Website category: movie
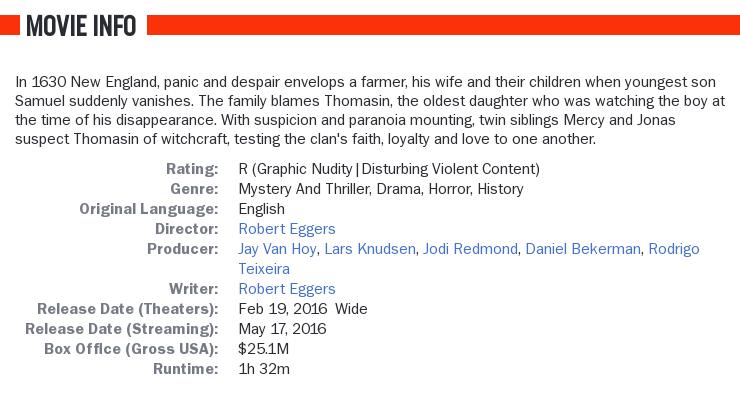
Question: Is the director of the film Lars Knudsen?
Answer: no

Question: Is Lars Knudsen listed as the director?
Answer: no

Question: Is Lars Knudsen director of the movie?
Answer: no

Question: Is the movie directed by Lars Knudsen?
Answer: no

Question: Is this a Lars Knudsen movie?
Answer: no

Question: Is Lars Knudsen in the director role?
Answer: no

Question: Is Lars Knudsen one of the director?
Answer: no

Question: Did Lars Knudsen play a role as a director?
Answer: no

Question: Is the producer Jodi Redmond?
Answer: yes

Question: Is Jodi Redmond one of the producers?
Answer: yes

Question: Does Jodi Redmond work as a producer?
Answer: yes

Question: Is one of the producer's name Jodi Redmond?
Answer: yes

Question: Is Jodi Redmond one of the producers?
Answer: yes

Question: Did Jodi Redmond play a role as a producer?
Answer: yes

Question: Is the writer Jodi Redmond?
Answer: no

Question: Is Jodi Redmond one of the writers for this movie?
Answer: no

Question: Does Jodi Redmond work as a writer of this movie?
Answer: no

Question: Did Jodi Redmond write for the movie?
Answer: no

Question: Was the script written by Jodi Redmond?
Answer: no

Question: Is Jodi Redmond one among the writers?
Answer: no

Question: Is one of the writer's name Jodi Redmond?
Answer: no

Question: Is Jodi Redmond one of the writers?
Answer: no

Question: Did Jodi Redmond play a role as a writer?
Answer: no

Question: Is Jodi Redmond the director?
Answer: no

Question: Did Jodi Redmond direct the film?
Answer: no

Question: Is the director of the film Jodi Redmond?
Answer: no

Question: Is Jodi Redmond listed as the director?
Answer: no

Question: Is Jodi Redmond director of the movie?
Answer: no

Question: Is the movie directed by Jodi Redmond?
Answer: no

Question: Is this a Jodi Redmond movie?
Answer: no

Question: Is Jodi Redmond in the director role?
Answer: no

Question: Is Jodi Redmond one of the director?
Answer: no

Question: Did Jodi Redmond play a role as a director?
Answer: no

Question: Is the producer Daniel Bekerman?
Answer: yes

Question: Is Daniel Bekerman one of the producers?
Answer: yes

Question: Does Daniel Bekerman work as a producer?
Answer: yes

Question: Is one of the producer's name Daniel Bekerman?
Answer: yes

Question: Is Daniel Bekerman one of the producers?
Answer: yes

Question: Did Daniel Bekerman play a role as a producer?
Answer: yes

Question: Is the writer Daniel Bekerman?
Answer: no

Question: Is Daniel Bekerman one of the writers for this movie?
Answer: no

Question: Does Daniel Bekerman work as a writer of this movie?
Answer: no

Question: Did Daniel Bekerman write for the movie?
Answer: no

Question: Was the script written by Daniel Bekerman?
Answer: no

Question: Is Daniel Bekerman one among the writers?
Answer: no

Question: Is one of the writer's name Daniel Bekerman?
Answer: no

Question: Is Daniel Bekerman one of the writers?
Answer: no

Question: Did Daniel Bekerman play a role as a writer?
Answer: no

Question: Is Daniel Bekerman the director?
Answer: no

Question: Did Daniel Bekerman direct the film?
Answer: no

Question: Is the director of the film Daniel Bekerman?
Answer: no

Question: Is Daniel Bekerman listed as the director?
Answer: no

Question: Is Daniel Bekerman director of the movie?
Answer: no

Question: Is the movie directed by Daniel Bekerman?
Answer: no

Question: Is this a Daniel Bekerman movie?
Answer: no

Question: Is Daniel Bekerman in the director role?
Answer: no

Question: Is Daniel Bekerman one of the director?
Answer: no

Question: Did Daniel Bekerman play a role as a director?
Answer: no

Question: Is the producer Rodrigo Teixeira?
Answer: yes

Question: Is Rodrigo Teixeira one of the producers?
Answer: yes

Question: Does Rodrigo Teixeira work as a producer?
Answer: yes

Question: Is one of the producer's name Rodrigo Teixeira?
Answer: yes

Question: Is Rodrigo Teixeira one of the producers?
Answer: yes

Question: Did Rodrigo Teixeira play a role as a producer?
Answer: yes